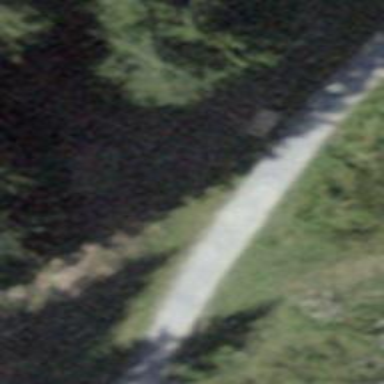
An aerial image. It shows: Bench.